Field crop: tomato
Growth stage: 2
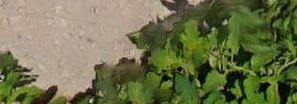
Species: tomato